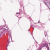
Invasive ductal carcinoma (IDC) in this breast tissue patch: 0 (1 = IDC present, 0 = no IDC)